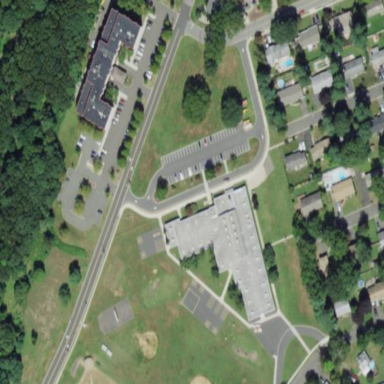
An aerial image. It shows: School building.